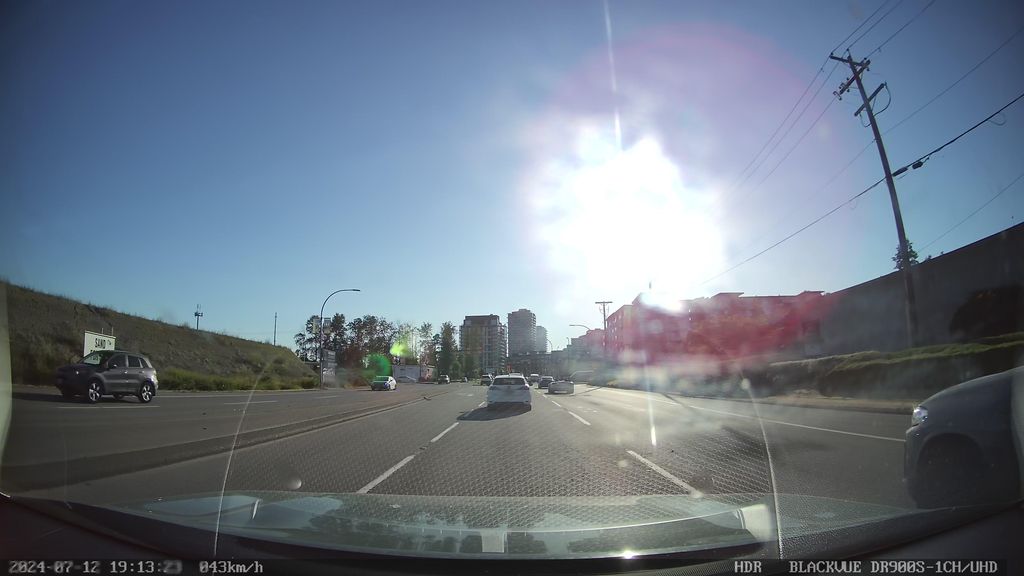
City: vancouver